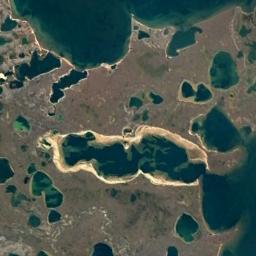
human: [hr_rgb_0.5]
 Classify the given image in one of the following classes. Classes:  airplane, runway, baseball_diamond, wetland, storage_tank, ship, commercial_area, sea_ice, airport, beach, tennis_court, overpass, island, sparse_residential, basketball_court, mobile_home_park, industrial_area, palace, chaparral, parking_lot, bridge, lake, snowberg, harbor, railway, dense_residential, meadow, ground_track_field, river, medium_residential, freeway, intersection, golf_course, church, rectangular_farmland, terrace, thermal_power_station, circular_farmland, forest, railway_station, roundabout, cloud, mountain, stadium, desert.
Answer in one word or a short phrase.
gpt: wetland